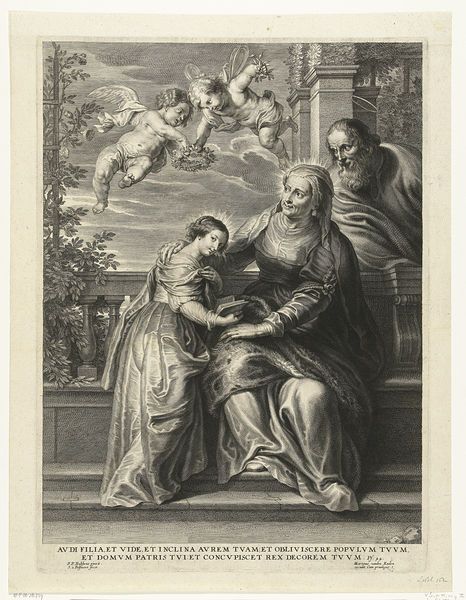
Titel: Maria met haar ouders Anna en Joachim
Künstler: Schelte Adamsz. Bolswert
Standort: Amsterdam
Institution: Rijksmuseum
Schlagwörter: crown, people, religious, white, women, bench, black, dress, gray, grey, old, sitting, woman, print, plant, angel, angels, cloud, clouds, man, sky, girl, young, child, mother, beard, saint, smile, sculpture, wings, children, cherub, cupid, reading, leaves, family, pencil, religion, god, book, christian, mary, page, faith, wing, latin, parents, text, halo, anne, religon, graving, blackandwhite, lithopgraph